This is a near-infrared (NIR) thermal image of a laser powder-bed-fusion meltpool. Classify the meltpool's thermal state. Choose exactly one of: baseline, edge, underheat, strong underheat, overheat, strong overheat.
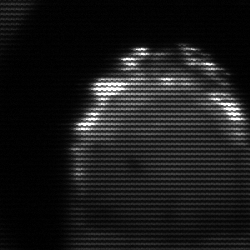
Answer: edge